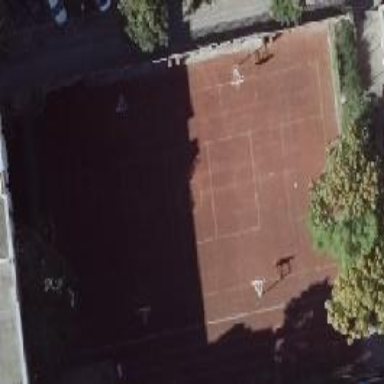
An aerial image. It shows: Multi-sport pitch with tartan surface.